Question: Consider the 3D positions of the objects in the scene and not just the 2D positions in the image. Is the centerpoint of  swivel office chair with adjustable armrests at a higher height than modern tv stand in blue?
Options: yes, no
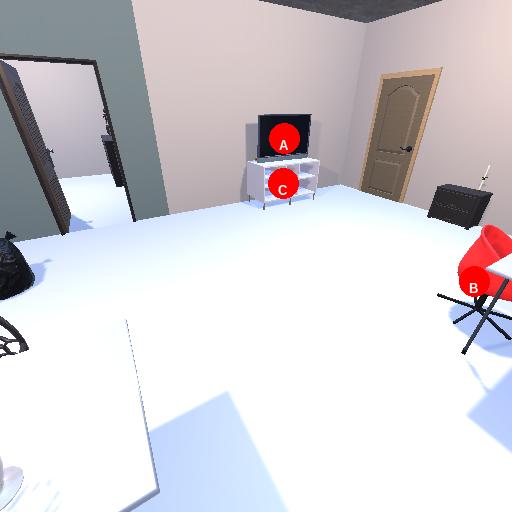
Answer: yes